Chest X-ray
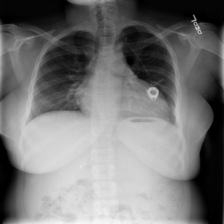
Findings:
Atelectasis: negative
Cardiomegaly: negative
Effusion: negative
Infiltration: positive
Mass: negative
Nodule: negative
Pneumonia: negative
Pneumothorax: negative
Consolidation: negative
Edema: negative
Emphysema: negative
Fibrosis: negative
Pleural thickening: negative
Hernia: negative